Question: I am trying to add Google Maps on my Android project and I was following this instructions:
<URL>
However, when I try to add
'compile 'com.google.android.gms:play-services:5.0.77''
to my 'build.gradle', AndroidStudio says
'''
Dependency on Play Services, but the SDK installation does not have the "Extras > Google Repositories" installed. Open the SDK Manager and install it.
'''
The problem is that I have it installed already:

I have already checked on File > Project Structure > Android SDK location and I am using the correct SDK path.
Any ideas?
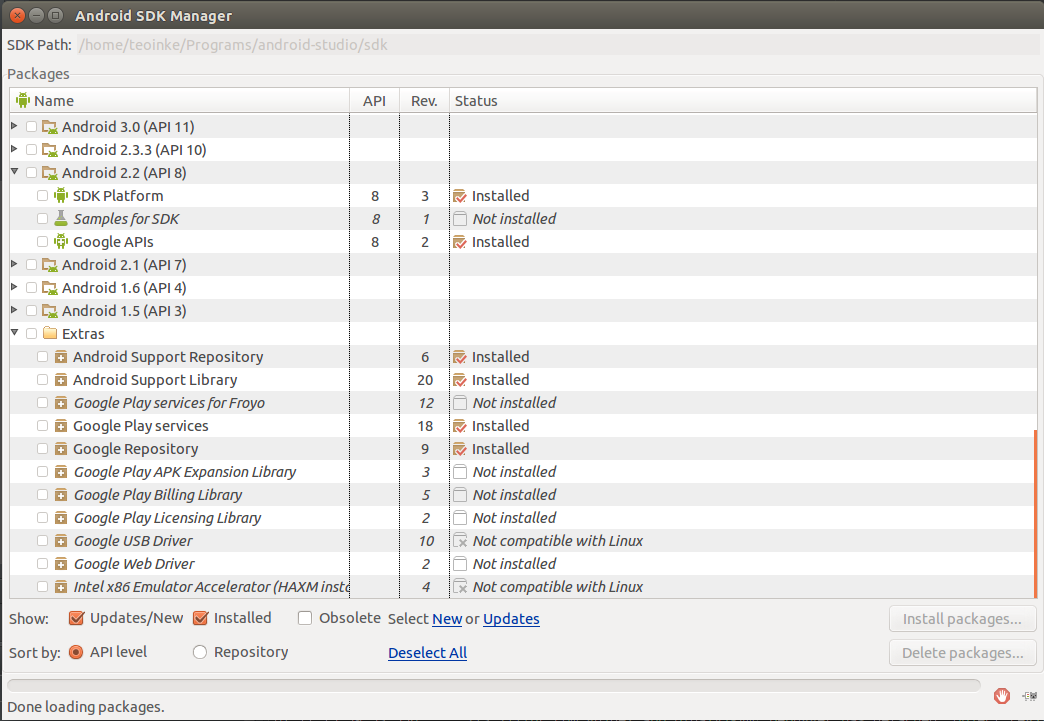
Answer: It happens that I was trying to add the dependency to the top-level build.gradle, where it somehow said I needed the Google Repository.
I added the code to the "inner" (application) build.gradle and it still did not work. I had to set my minimum SDK to 10 (instead of 8), so it worked.
Silly mistake, and it took me hours to figure out.